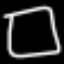
Label: square